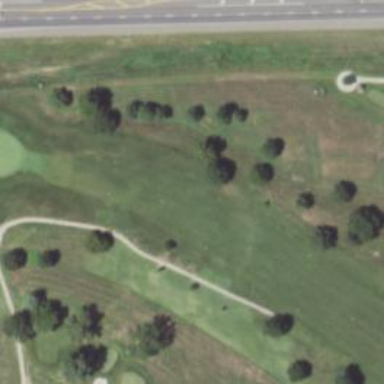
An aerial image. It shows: View of golf hole.